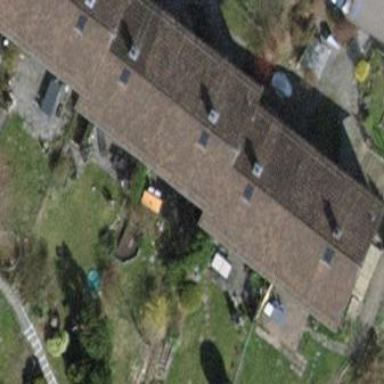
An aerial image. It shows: Semi-detached house with gabled roof.